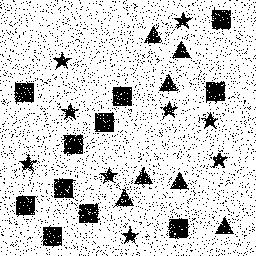
Squares: 11
Triangles: 7
Stars: 9
Total shapes: 27